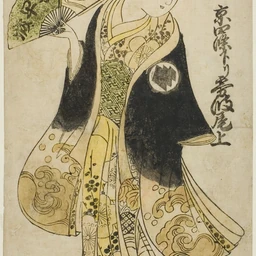
Title: The Actor Kirinami Onoe as Osasa in the play "Hachijin Taiheiki," performed at the Nakamura Theater in the eighth month, 1727
Artist: Okumura Masanobu
Caption: the actor kirinami onoe as osasa in the play "hachijin taiheiki," performed at the nakamura theater in the eighth month, 1727, woodblock print, japanese (culture or style), print, asian art, okumura masanobu, a work made of hand-colored woodblock print; hosoban, urushi-e, arts of asia, art institute of chicago